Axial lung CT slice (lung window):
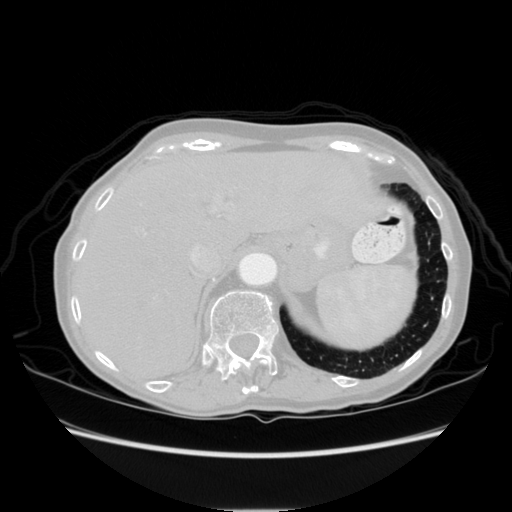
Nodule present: no